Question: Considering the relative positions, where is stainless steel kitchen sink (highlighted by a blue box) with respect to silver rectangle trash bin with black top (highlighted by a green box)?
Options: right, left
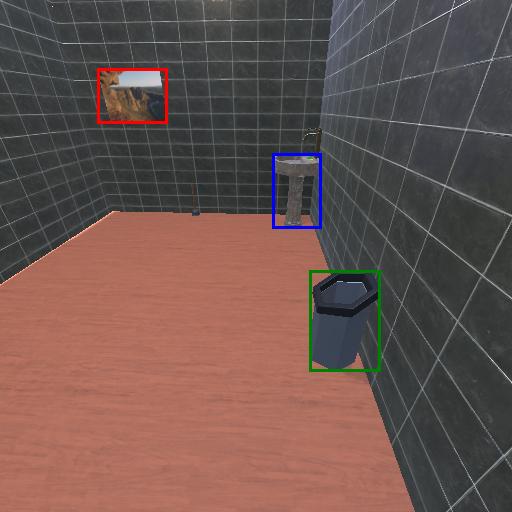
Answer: right